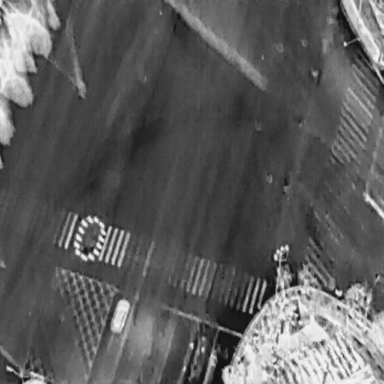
There is a Car in the infrared image.